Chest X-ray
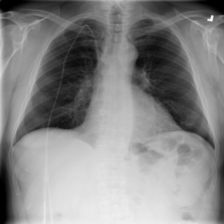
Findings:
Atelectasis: negative
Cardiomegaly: negative
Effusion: negative
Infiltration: negative
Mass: negative
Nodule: negative
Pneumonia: negative
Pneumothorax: negative
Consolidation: negative
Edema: negative
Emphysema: negative
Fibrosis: negative
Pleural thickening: negative
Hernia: negative